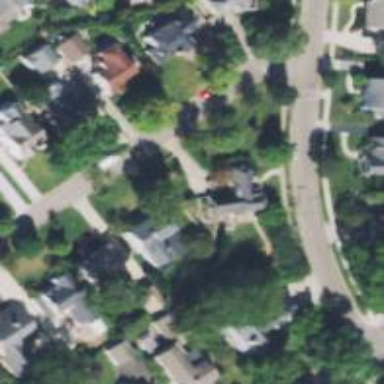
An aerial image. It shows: Residential driveway designated as service road.